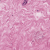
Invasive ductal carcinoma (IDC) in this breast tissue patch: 0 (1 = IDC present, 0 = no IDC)